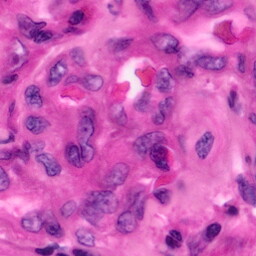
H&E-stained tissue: Pancreatic